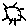
Label: sun